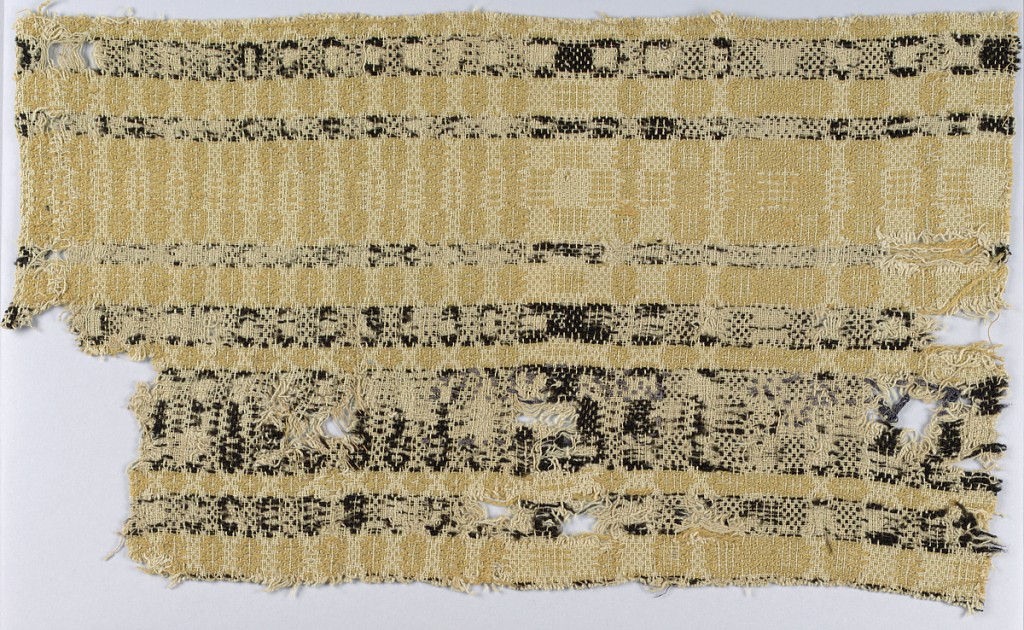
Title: Coverlet
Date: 19th century
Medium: wool, cotton Technique: plain compound weave (overshot)
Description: Traditional geometric design in bands of black and tan wool pattern wefts on undyed cotton ground. One plain edge continuous with field. Reversible.